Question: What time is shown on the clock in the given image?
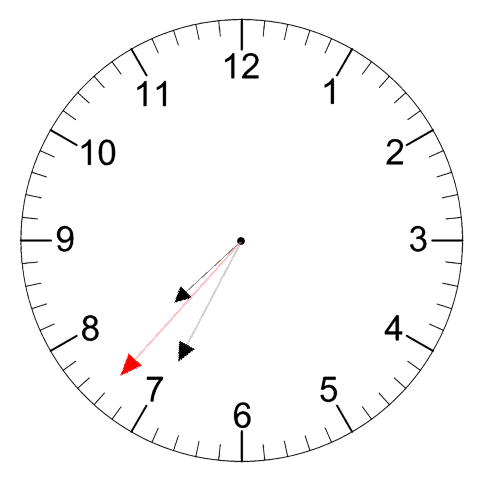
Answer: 07:34:37